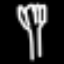
Label: fork